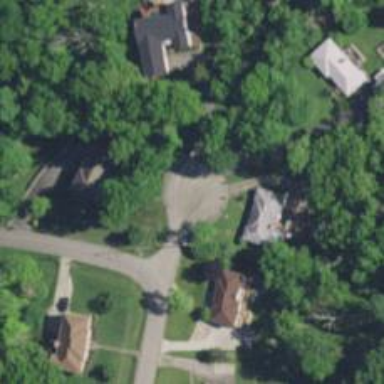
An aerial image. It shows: Driveway.